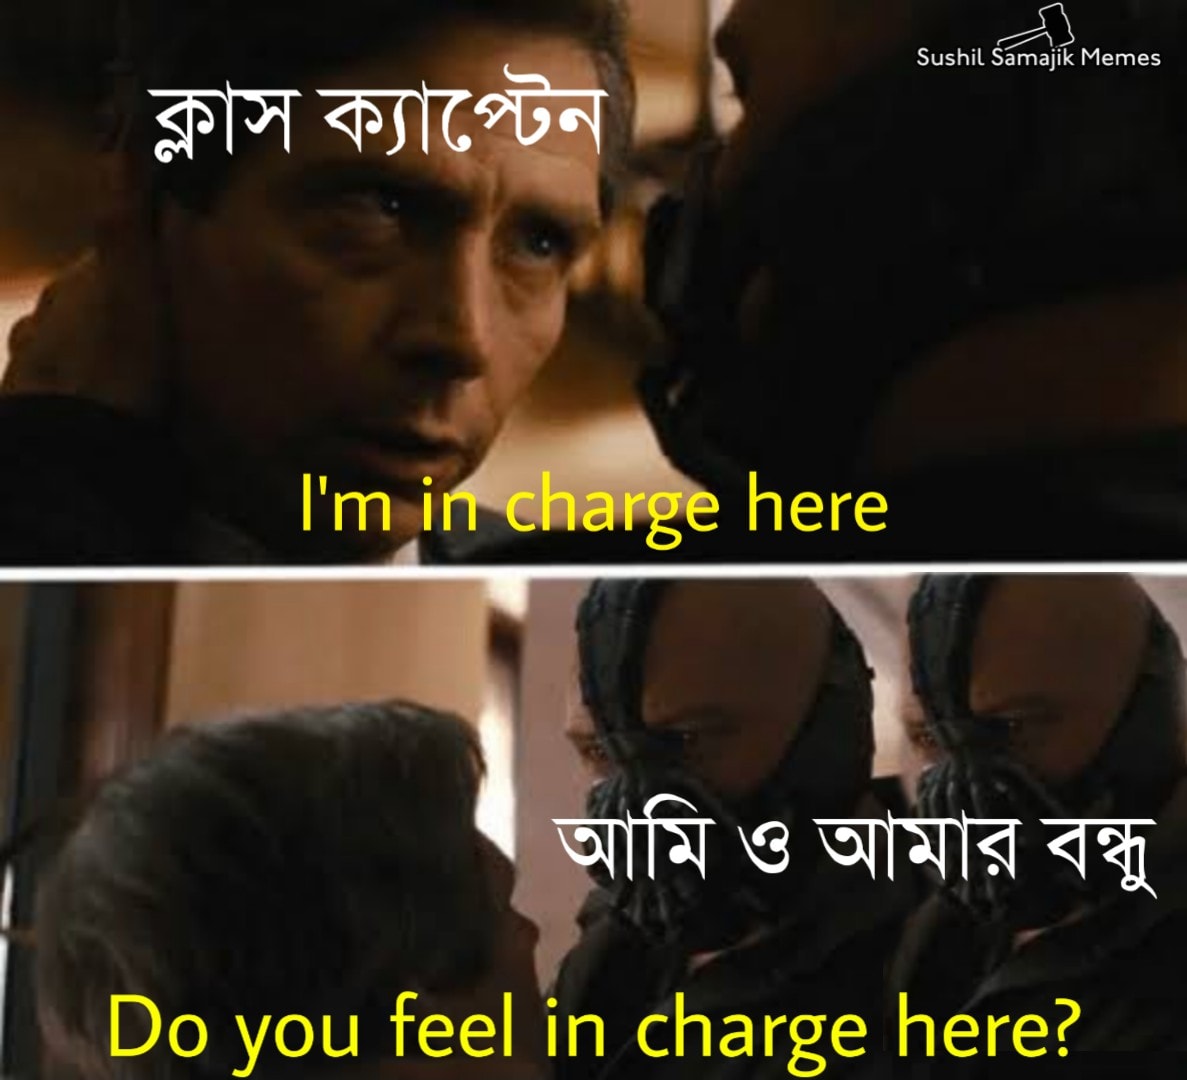
Caption: ক্লাস ক্যাপ্টেন    I'm in charge here     আমি ও আমার বন্ধু     Do you feel in charge here ?
Label: non-hate